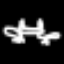
Label: frog